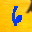
Label: 6